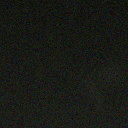
Screen state: off